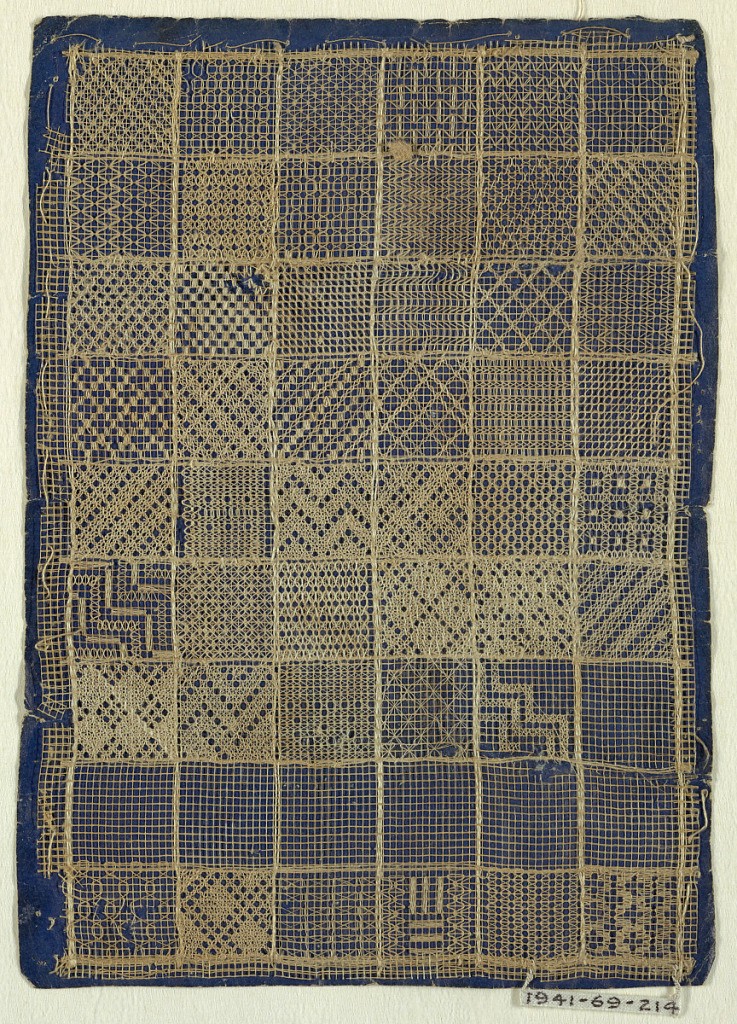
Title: Sampler
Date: mid-19th century
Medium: linen Technique: darning and interlacing stitches on net
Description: Machine-made net marked off in fifty-four squares; with forty-seven showing embroidery design.